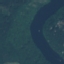
Land use / land cover class: River